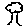
Label: tree